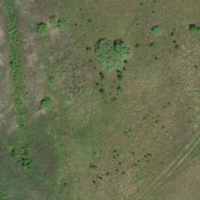
EUNIS habitat code: 16
Species observed at this site:
Lanius excubitor